Field crop: maize
Growth stage: 2
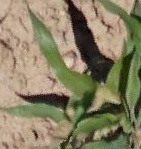
Species: maize